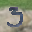
Label: 3